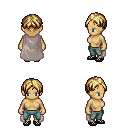
a pixel art fantasy rpg character, female body template, human, tanned skin, gray cape, teal pants, blonde parted hairstyle, ghillies, four views (front, back, left, right), 2x2 character sprite sheet, small pixel art, hard edges, no anti-aliasing